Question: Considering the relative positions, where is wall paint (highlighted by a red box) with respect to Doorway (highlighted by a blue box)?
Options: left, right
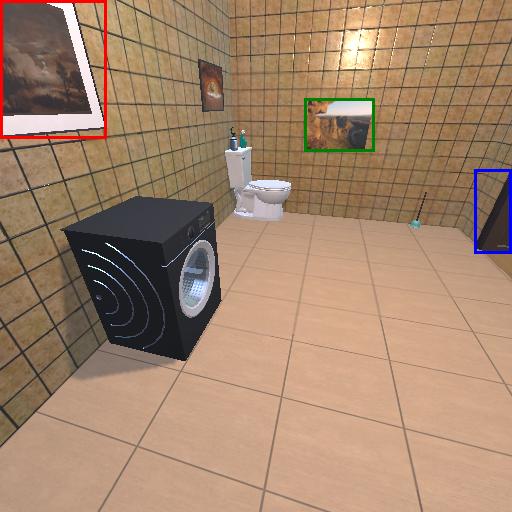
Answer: left